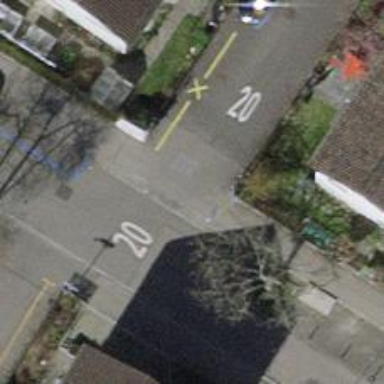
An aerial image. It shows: Unmarked crossing with traffic calming table.